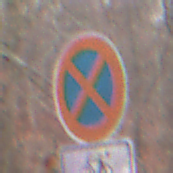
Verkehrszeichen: AbsolutesHalteverbot
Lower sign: EinspurigeFahrzeugeFrei6
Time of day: Midday
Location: Outdoor (Nature)
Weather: Overcast
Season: Autumn
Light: Natural